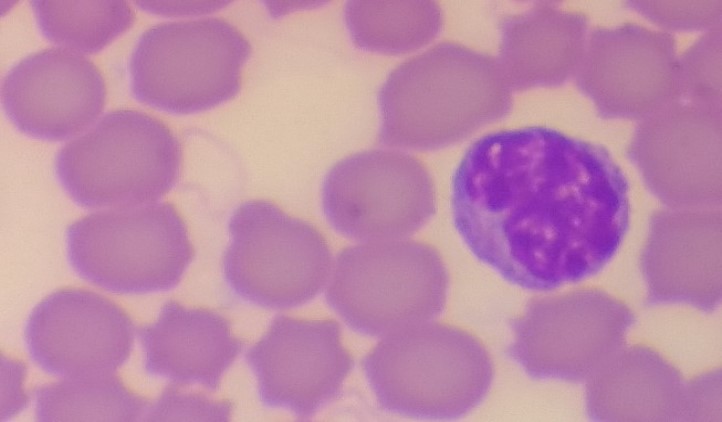
White blood cell type: Lymphocyte